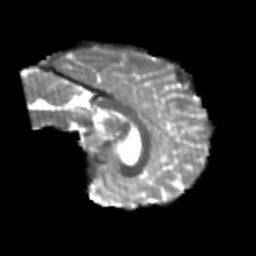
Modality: T2w
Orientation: sagittal
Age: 21
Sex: male
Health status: healthy
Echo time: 0.074 s